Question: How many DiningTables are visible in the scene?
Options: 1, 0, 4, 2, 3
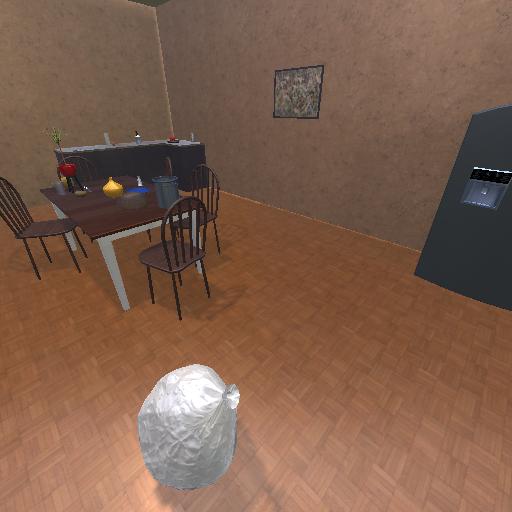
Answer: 1